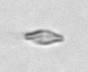
Label: pennate